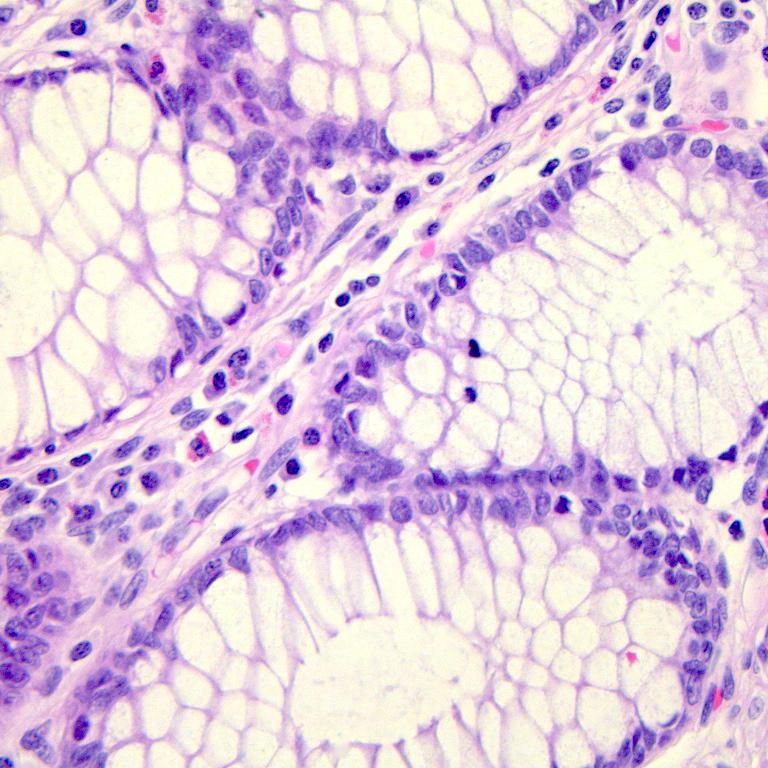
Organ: colon
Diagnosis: benign